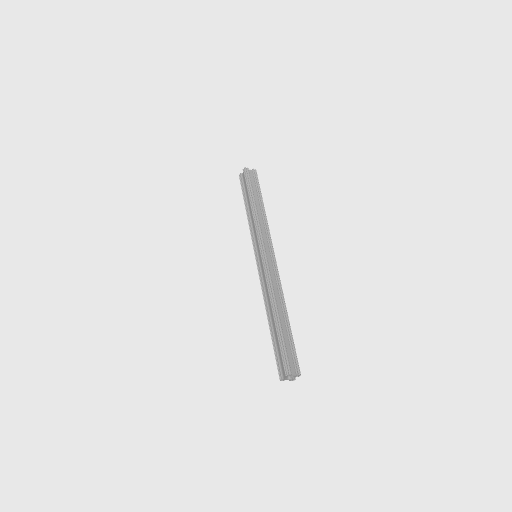
Part: OpenGoRAIL384